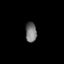
Tissue: prostate
Cell type: Fibroblasts
Senescence score: 0.7657
Nuclear area (px): 217
Mean DAPI intensity: 117.797